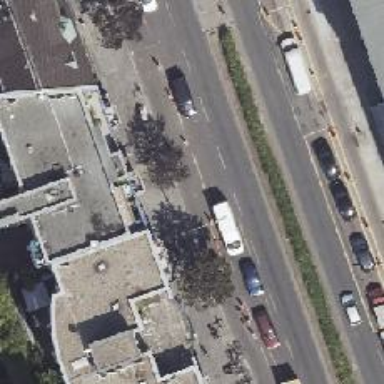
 separated on the right side by kerb and row of trees."